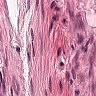
Metastatic tissue present: no